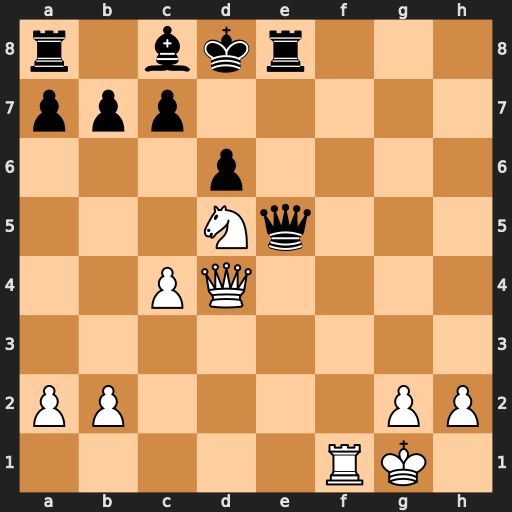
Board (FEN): r1bkr3/ppp5/3p4/3Nq3/2PQ4/8/PP4PP/5RK1
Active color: w
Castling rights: -
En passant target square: -
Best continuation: Qh4+ Re7 Nxe7 Qe3+ Kh1 Qxe7 Rf8+ Kd7 Qg4+ Kc6 Qf3+